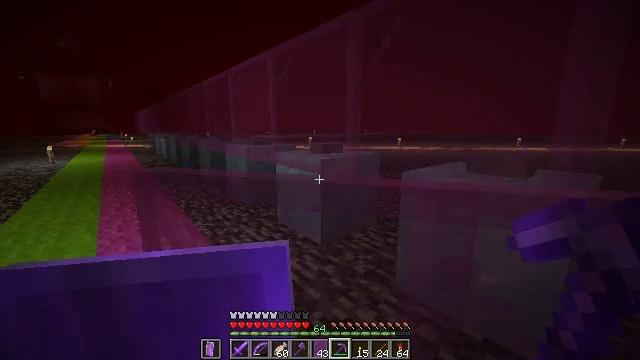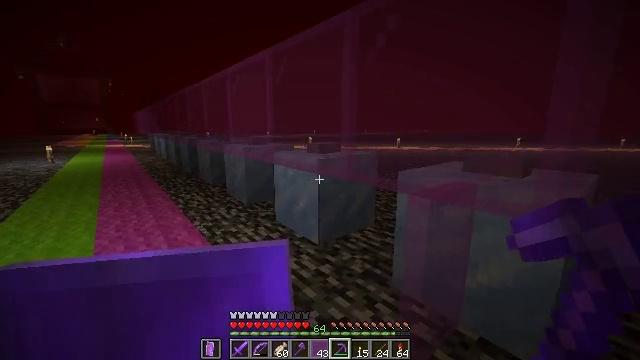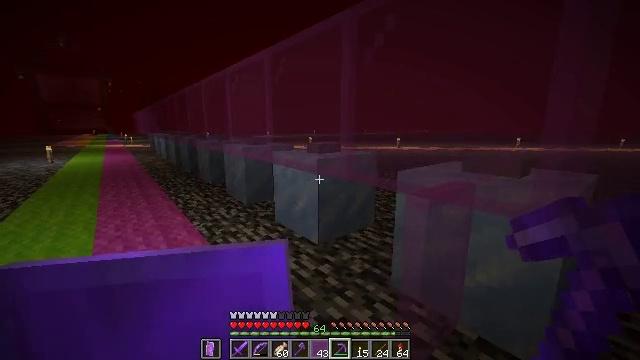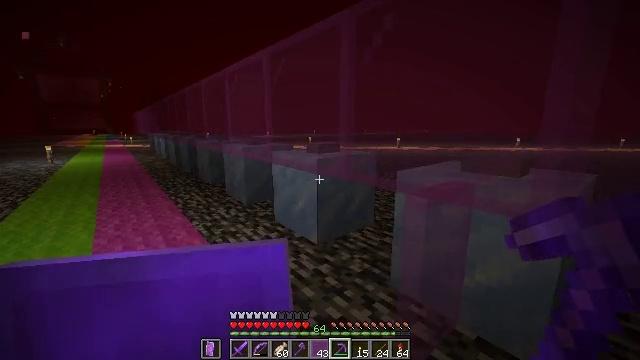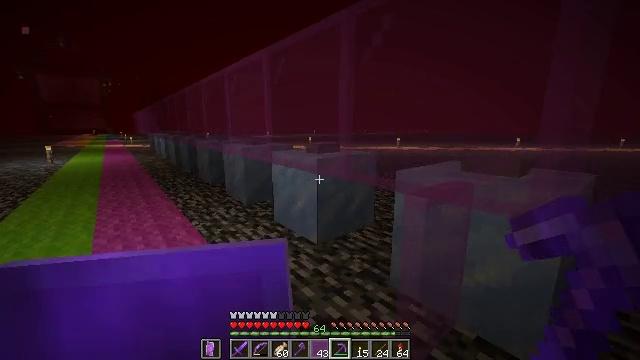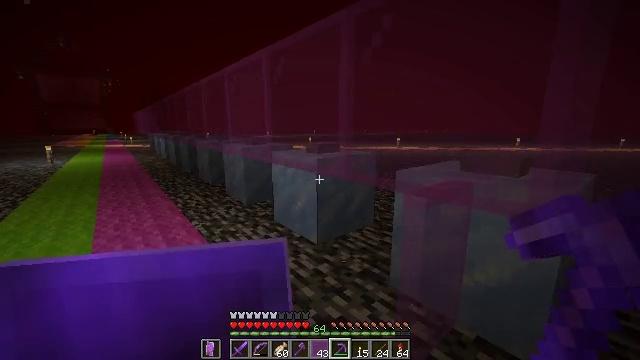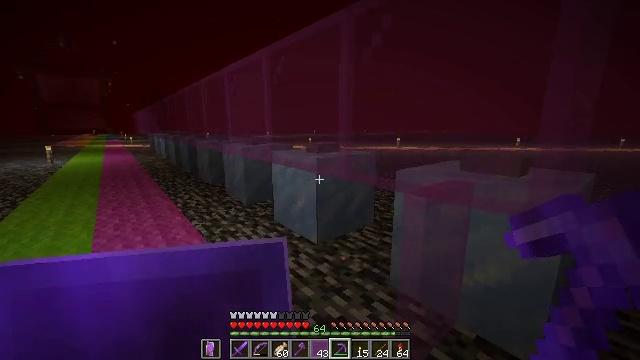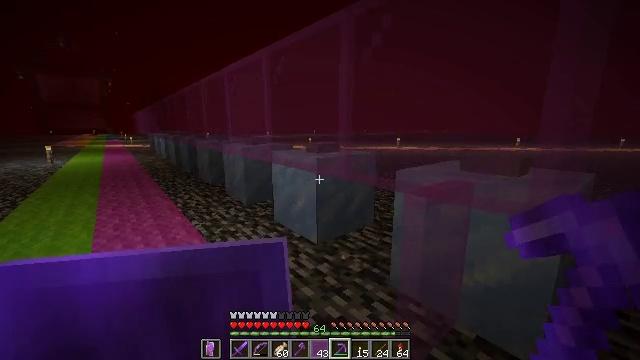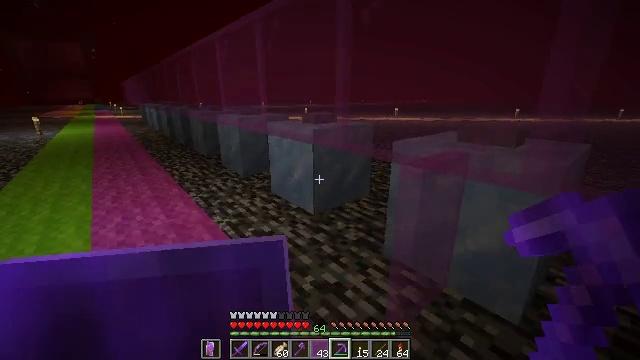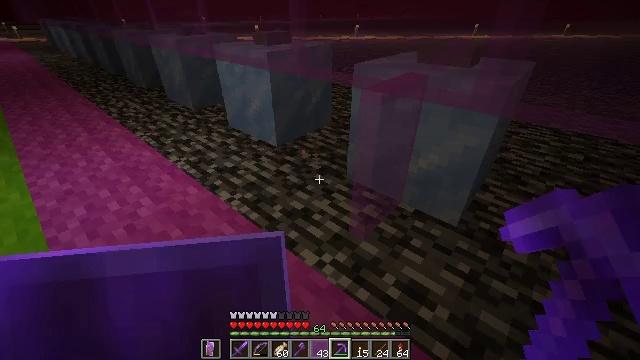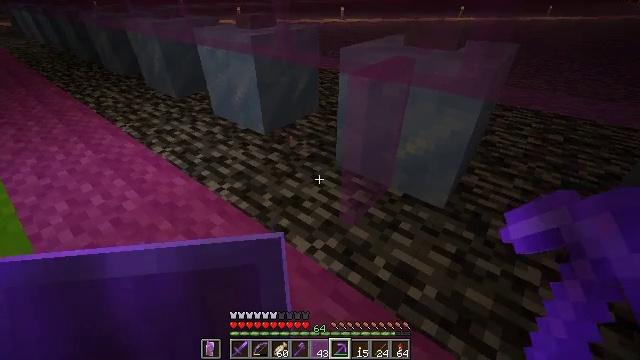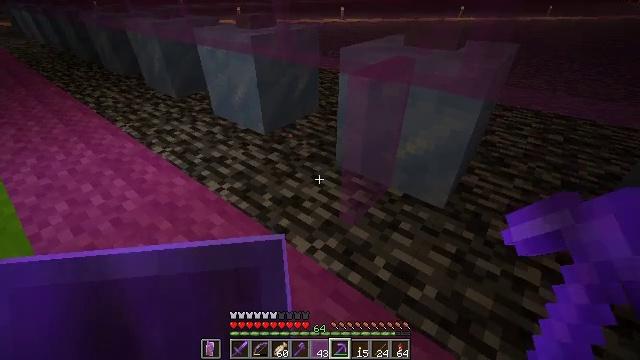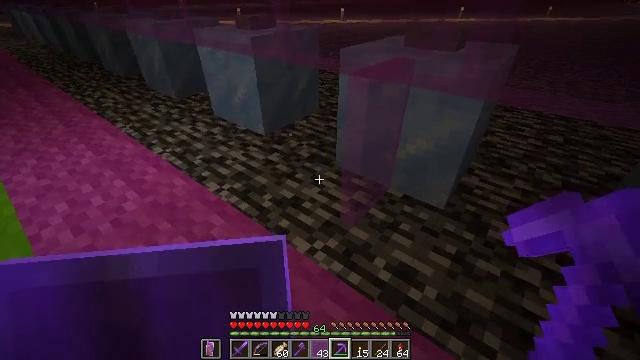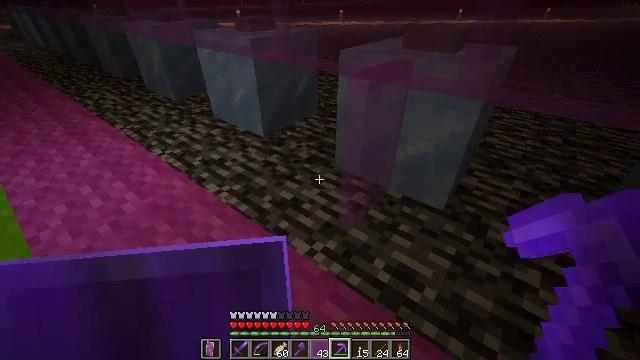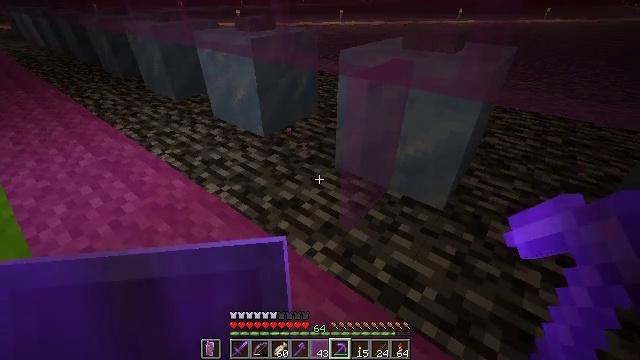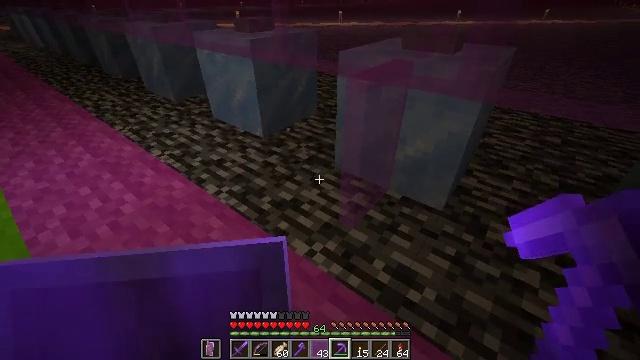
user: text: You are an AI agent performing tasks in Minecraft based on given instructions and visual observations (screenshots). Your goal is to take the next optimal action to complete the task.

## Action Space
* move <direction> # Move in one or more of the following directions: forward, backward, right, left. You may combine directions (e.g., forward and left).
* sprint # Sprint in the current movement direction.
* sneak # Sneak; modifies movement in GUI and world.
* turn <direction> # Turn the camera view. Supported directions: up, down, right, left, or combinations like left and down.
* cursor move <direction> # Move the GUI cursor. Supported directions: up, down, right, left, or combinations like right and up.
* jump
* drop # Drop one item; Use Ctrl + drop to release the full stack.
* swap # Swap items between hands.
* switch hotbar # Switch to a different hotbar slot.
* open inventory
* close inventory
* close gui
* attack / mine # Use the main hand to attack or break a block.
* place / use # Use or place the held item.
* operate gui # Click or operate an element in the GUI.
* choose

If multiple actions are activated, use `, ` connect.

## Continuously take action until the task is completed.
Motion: motion action
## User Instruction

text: Break the magenta stained glass pane.
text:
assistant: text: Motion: sneak
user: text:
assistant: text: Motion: sneak
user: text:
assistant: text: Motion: sneak
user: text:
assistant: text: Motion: sneak
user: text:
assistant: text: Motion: sneak
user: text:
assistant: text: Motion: sneak
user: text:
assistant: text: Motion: sneak
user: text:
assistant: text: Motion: sneak, turn down
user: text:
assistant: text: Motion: sneak, turn right and down
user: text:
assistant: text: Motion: sneak, turn right and down
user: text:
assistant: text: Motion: sneak
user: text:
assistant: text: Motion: sneak
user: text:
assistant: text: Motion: sneak
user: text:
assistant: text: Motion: sneak
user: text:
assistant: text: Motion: sneak
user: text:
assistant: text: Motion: sneak
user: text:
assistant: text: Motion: sneak
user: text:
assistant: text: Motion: sneak, turn right
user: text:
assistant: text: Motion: sneak, turn right
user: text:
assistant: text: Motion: sneak, turn down
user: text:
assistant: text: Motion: sneak, turn right and down
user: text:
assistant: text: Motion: sneak, turn down
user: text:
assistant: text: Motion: move right, sneak, turn left
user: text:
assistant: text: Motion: move right, sneak, turn left
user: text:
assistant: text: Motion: move right, sneak, turn left
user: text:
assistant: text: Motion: move right, sneak, turn left
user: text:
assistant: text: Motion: move right, sneak
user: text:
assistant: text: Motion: move right, sneak, turn left
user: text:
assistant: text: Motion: move right, sneak, turn left
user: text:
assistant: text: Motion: move right, sneak, turn left